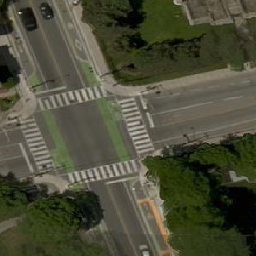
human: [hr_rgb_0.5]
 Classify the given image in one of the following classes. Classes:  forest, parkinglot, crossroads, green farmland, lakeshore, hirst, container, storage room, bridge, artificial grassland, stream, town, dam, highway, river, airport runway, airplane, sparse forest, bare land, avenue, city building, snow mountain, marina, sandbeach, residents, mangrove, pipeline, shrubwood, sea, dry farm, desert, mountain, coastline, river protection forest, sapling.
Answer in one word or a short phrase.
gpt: crossroads